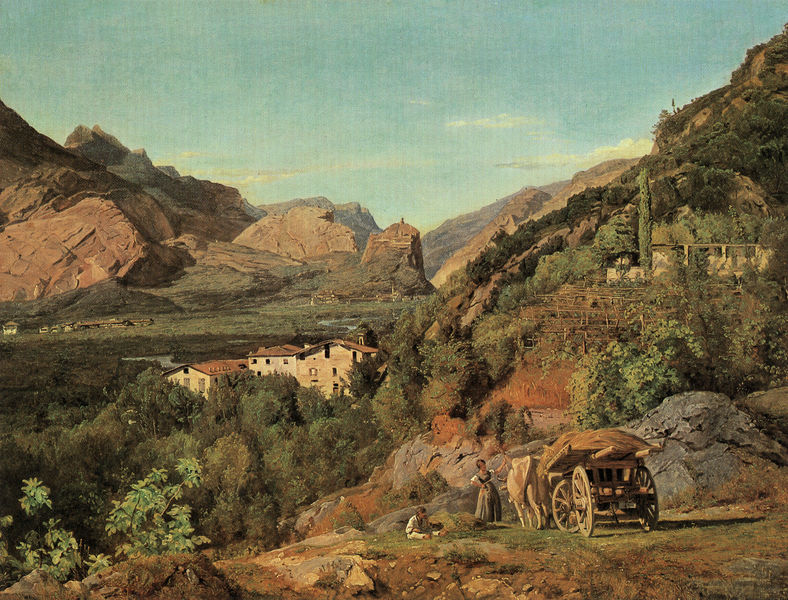
Titel: Blick auf Arco
Künstler: Ferdinand Georg Waldmüller
Standort: Winterthur
Institution: Museum Oskar Reinhart am Stadtgarten
Schlagwörter: baum, berg, blau, blätter, dunkel, felsen, gemälde, himmel, mann, schatten, wasser, weiß, wolken, bäume, fluss, frauen, grün, landschaft, menschen, mädchen, ocker, see, sitzen, braun, fenster, frankreich, frau, grau, hell, holz, kleid, licht, nacht, schwarz, strasse, stroh, türkis, gebäude, gras, haus, rasen, weg, wiese, wolke, beige, leute, rock, bluse, spitze, stehen, stein, steine, ebene, erde, feld, häuser, kühe, natur, pappel, vieh, weite, brücke, busch, büsche, gebüsch, pfad, sonne, sträucher, boden, land, realismus, kind, paar, tal, wald, bauern, karren, pferd, räder, terrasse, liegen, italien, perspektive, süden, bäuerin, ernte, heu, schotter, steinig, berge, fels, gebirge, hang, dorf, dächer, ziegel, tag, kuh, rind, alm, idylle, kutsche, speichen, karre, ladung, rad, wagen, wagenrad, achenbach, wein, spielen, junge, warten, bauer, provence, zypresse, idyllisch, wälder, rom, landschaftsbild, sehnsucht, blauer himmel, wagenräder, kluft, plateau, viadukt, gestrüpp, arkadien, mediterran, reben, weinstock, gespann, rebstock, ochse, ochsen, canyon, tel, heuwagen, toskana, bewuchs, fuhrwerk, leiterwagen, ochs, weinbau, weinreben, weinstöcke, matsch, satteldach, spitzdach, südeuropa, prärie, ochsenkarren, landhäuser, düsseldorfer malerschule, kuhkarren, düsseldrofer malerschule